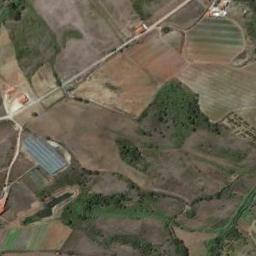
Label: terrace